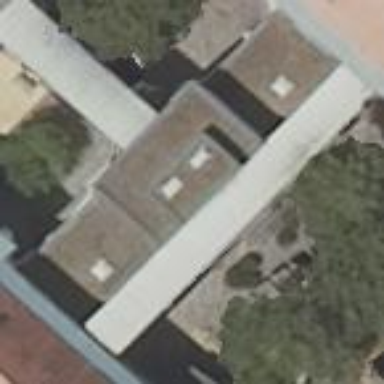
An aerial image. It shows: Hospital building with flat roof.